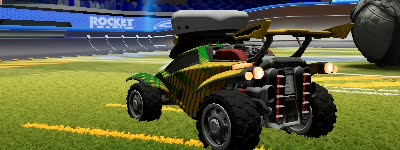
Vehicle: octane